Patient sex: M
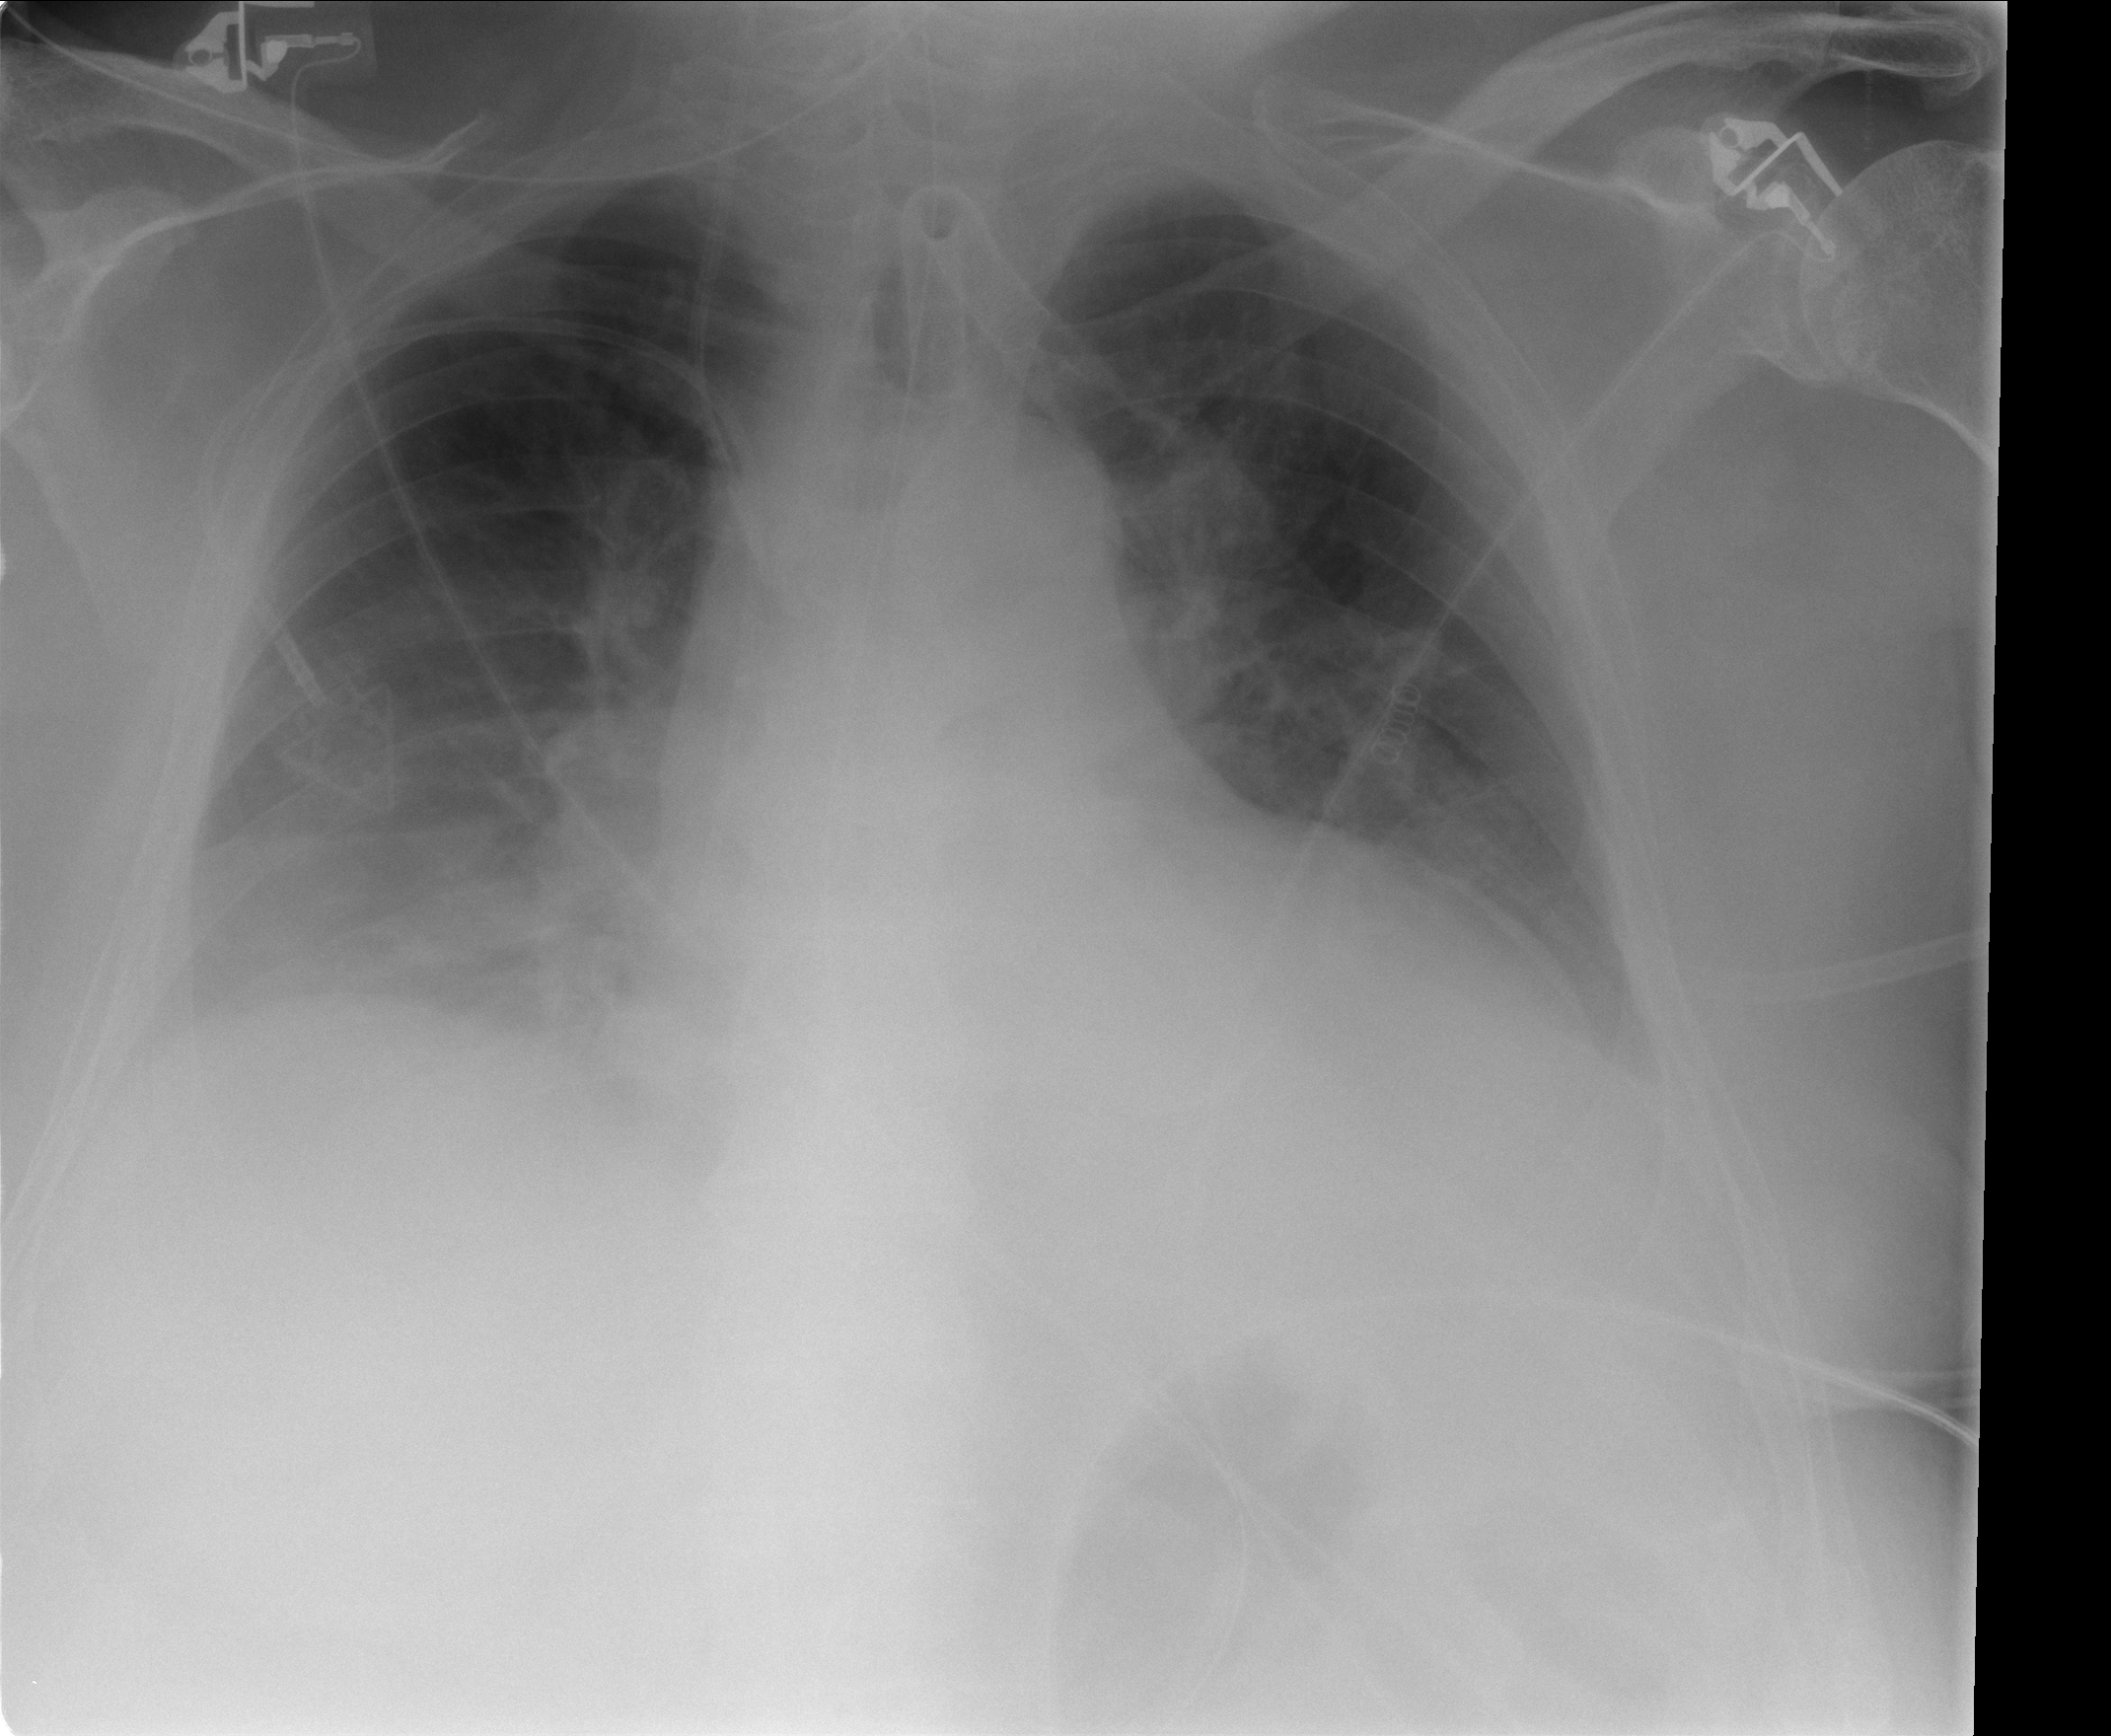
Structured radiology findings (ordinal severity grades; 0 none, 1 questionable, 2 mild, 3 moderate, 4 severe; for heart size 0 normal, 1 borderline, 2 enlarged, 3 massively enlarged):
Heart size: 2
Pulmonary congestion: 2
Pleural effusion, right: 2
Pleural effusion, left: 2
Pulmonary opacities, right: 0
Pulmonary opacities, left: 0
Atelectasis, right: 2
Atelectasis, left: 2